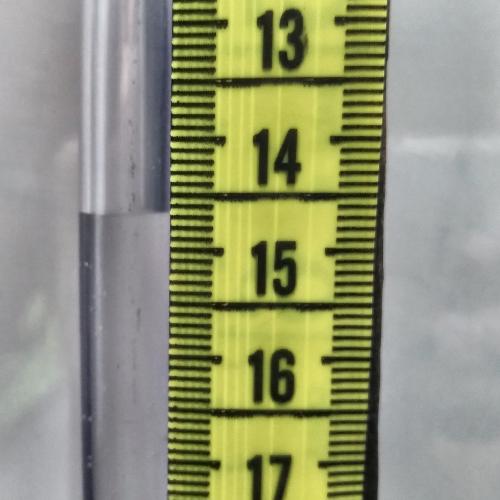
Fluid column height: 14.7 cm